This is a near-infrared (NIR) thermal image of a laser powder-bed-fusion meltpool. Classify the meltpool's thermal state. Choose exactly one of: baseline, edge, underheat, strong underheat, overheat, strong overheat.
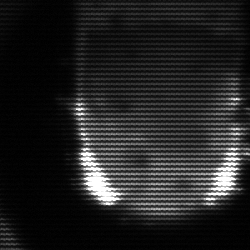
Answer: baseline